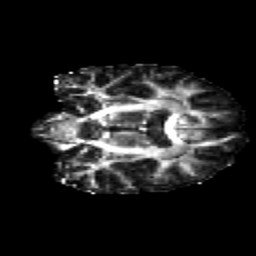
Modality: FA
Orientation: coronal
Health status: healthy
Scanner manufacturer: siemens
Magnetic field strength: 3 T
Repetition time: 12 s
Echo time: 0.092 s